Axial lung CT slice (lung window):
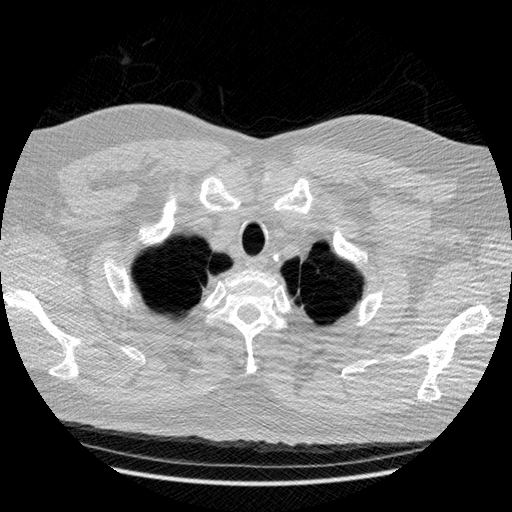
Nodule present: no